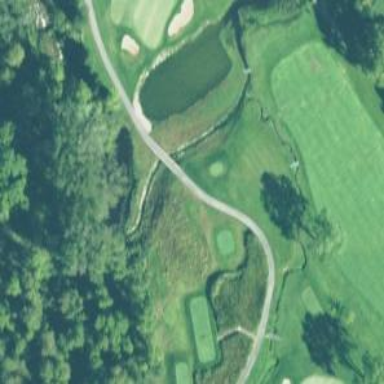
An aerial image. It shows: Footway that doubles as golf path.